Aerial crown-view tile of a tropical tree (Barro Colorado Island, Panama), acquired 20240813:
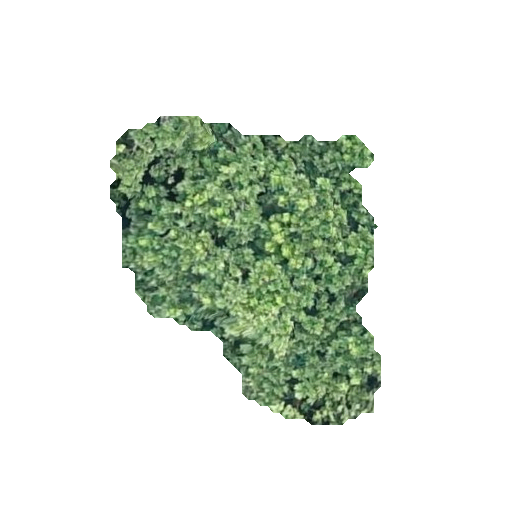
Species: Anacardium excelsum
GBIF accepted scientific name: Anacardium excelsum
Crown area: 89.525 m²